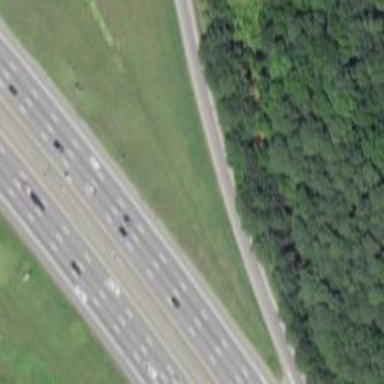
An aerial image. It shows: Asphalt motorway link.